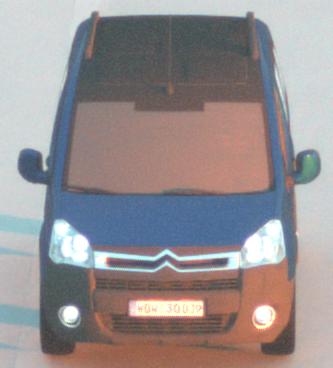
Make: Citroen
Model: Berlingo Kombi VTi 120
Detailed model: Berlingo (II) Kombi
Model produced from: 2009/12
Model produced until: 2012/03
Doors: 5
Color: blue
Road condition: dry road
Daytime: sunrise or sunset
Contrast: medium contrast